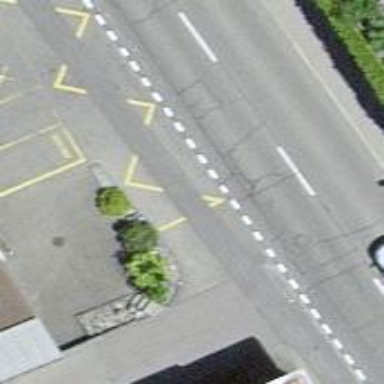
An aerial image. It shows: Bus stop with platform for public transport.